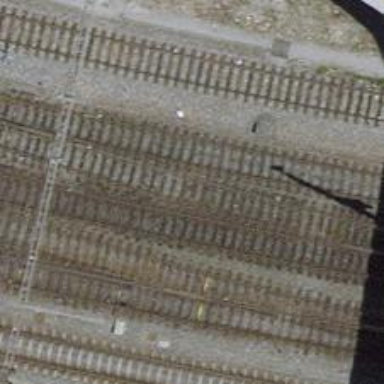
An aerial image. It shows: Single railway track with electrified contact line.